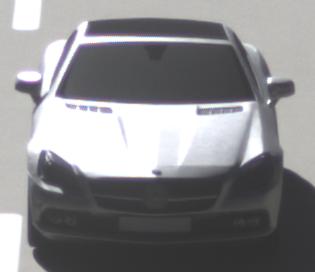
Make: Mercedes-Benz
Model: SLK 200
Detailed model: SLK-Class (172)
Model produced from: 2011/03
Model produced until: 2015/04
Doors: 2
Color: white
Road condition: dry road
Daytime: morning or afternoon
Contrast: high contrast